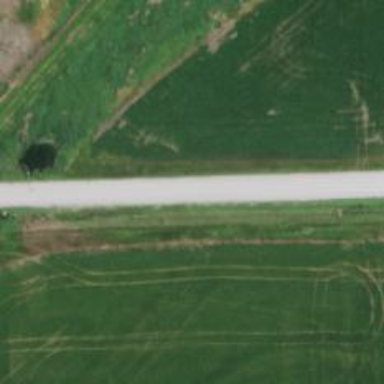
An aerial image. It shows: Tertiary road.